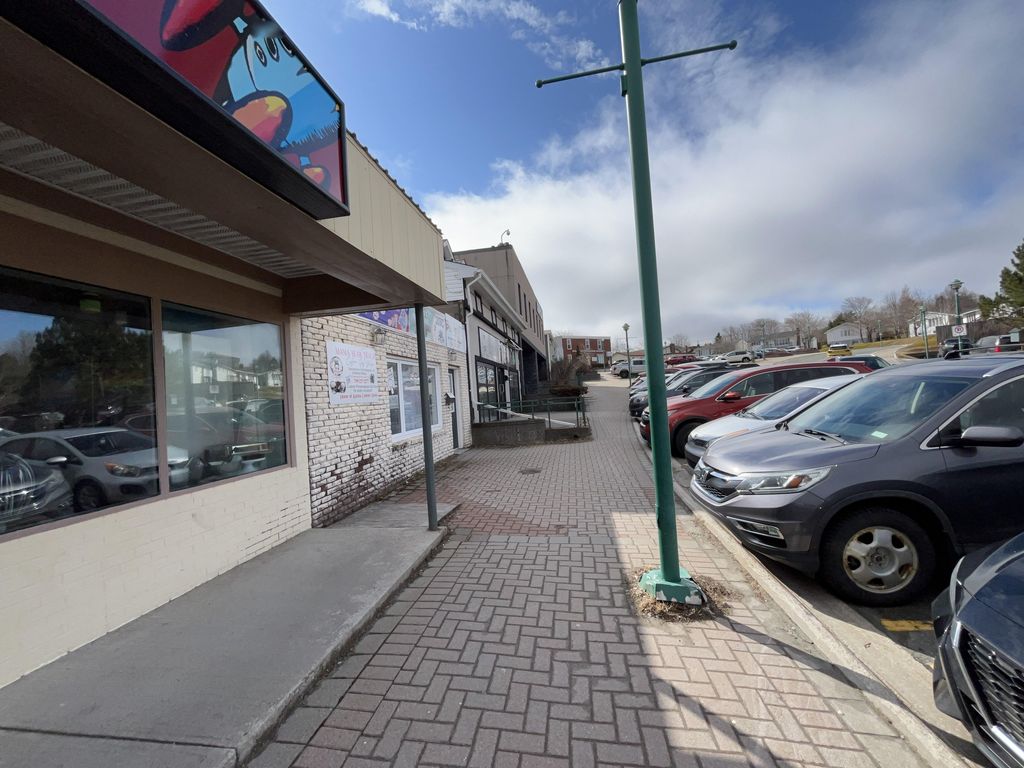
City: st_johns